Aerial crown-view tile of a tropical tree (Barro Colorado Island, Panama), acquired 20241216:
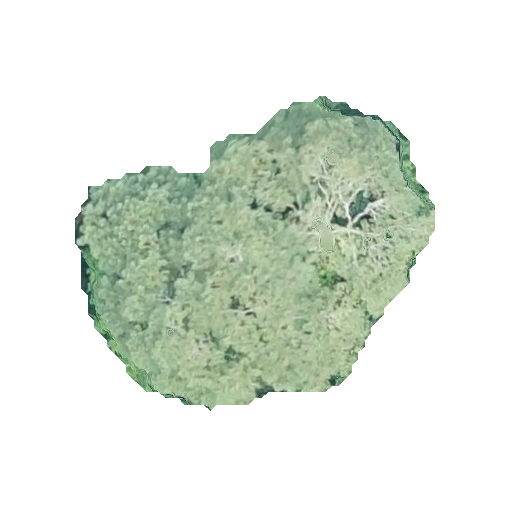
Species: Jacaranda copaia
GBIF accepted scientific name: Jacaranda copaia
Crown area: 111.763 m²